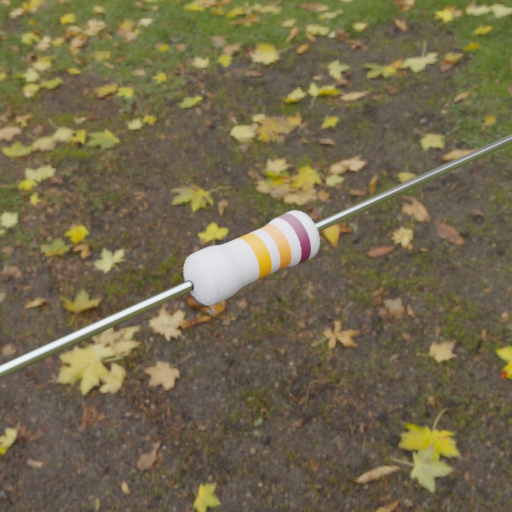
Resistor colour bands (in order): orange, orange, brown